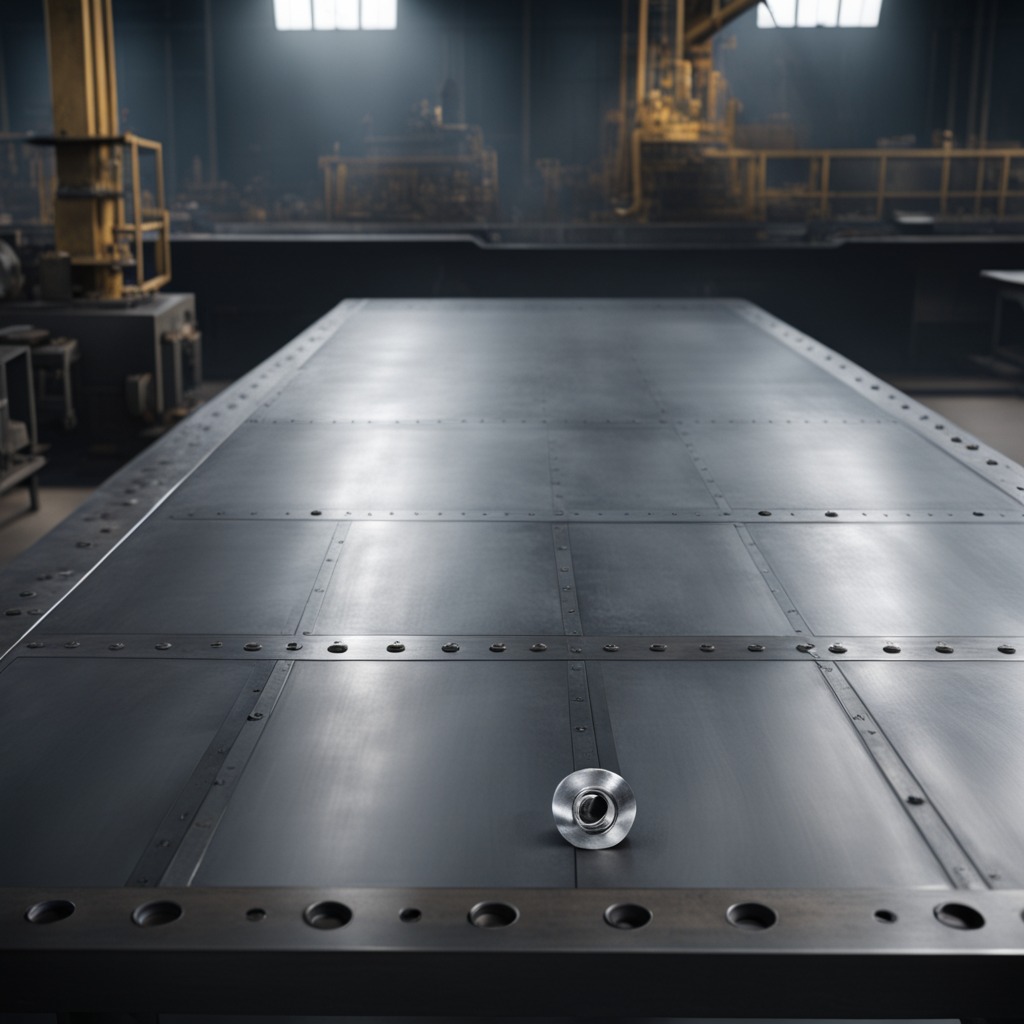
A metal nut is lying on the cold steel table in a mining workshop.